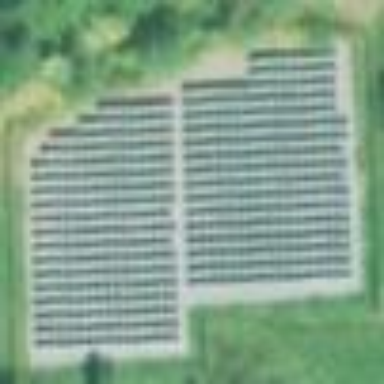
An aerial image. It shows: Solar power plant with photovoltaic technology. The plant generates electricity and is enclosed by fence.